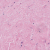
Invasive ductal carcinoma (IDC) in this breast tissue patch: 0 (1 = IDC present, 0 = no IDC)